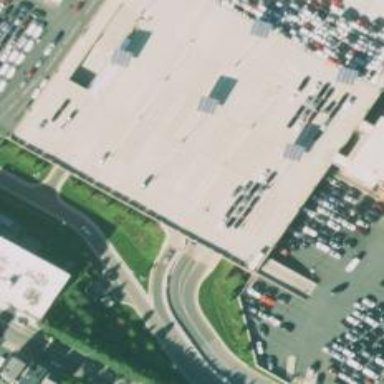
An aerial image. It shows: Car rental service.